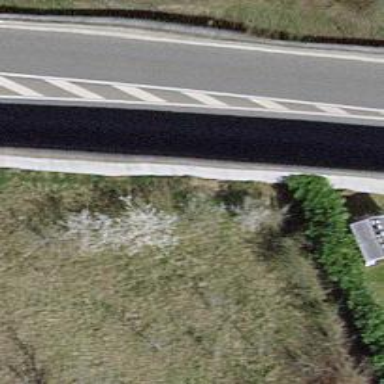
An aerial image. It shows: Asphalt road classified as primary highway.